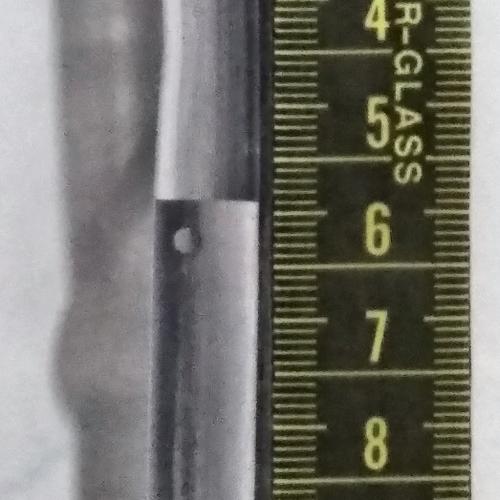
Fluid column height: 5.9 cm